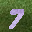
Label: 7